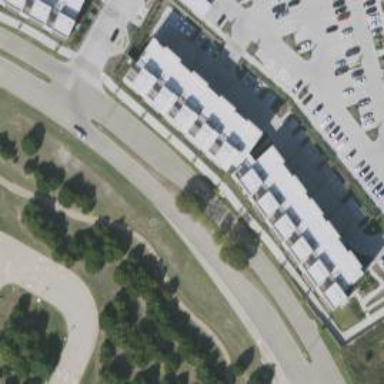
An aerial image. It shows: Tertiary road with separate sidewalk.